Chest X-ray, PA view. Patient: 37 years old, sex F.
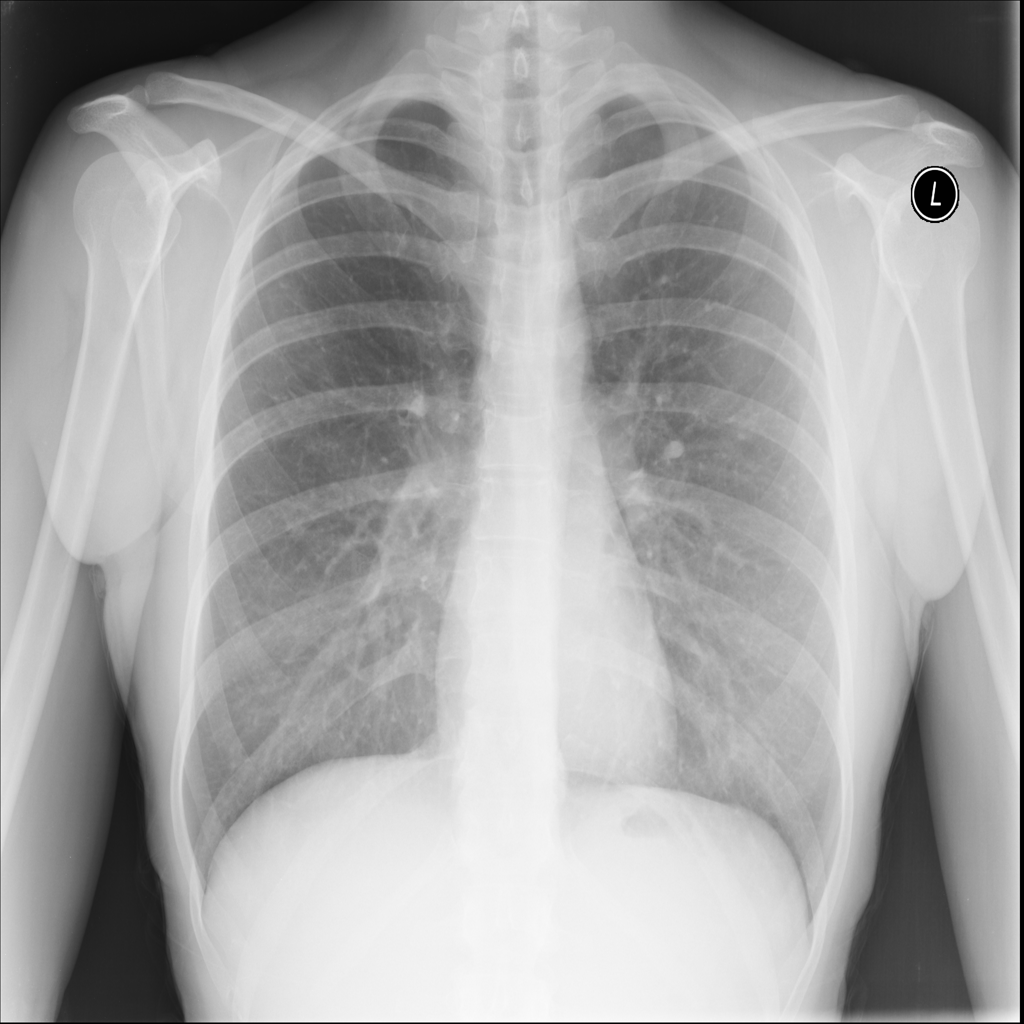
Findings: No Finding